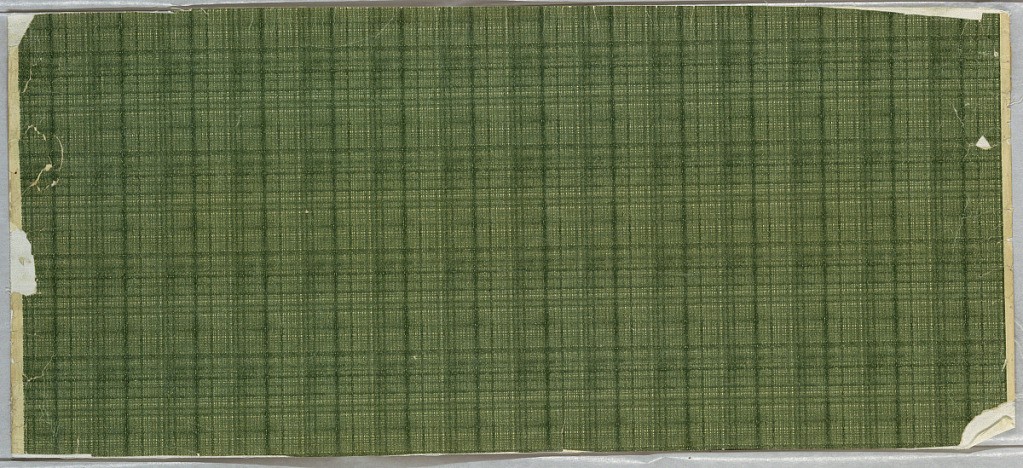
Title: Sidewall
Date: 1890–1900
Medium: Machine-printed
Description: Horizontal rectangle, printed in shades of green, with simulation of lawn.